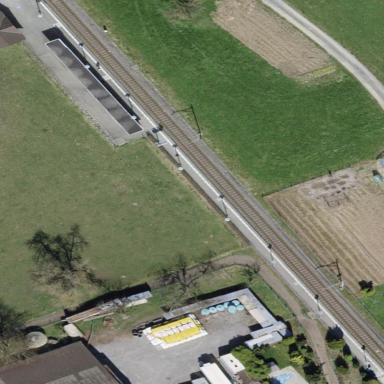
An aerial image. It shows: Platform for public transport at railway station.